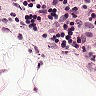
Metastatic tissue present: no